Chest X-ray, PA view. Patient: 38 years old, sex M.
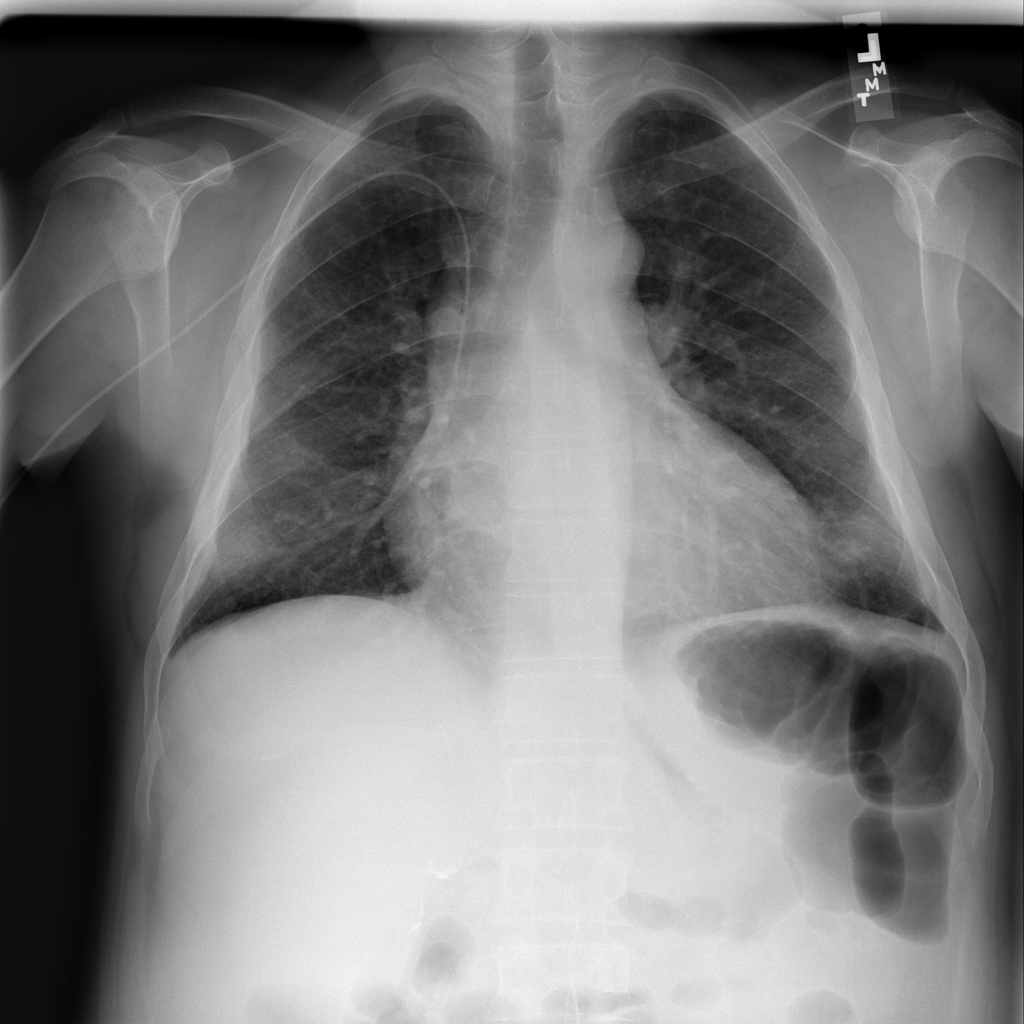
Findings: No Finding